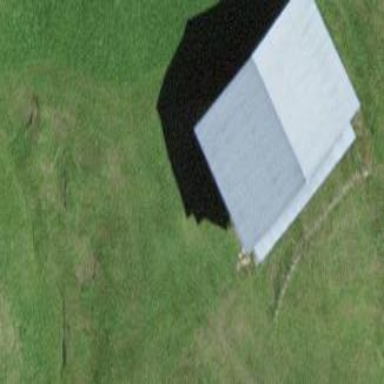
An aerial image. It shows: Rural barn.